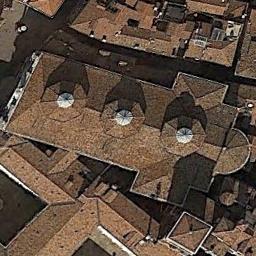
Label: church